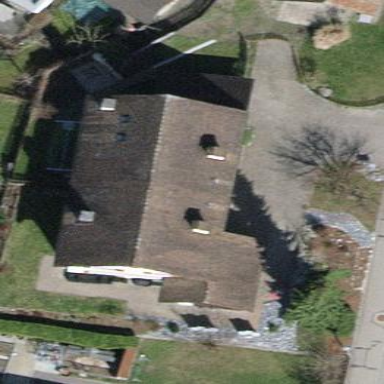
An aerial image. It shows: Building with tiled roof.